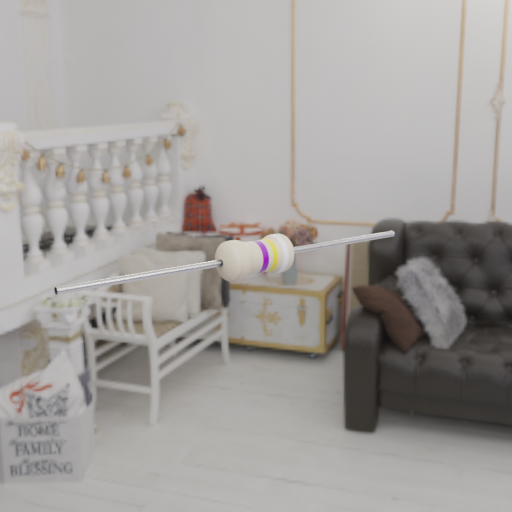
Resistor colour bands (in order): violet, yellow, white